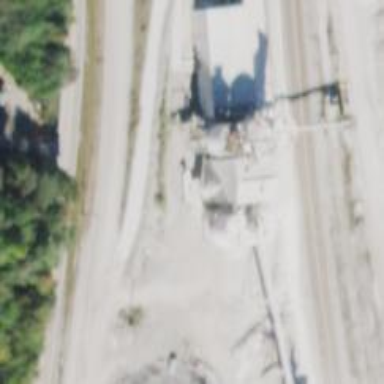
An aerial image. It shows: Silo.